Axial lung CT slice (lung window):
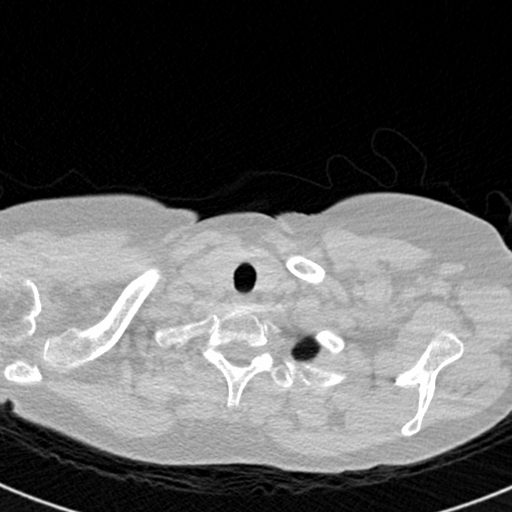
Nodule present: no